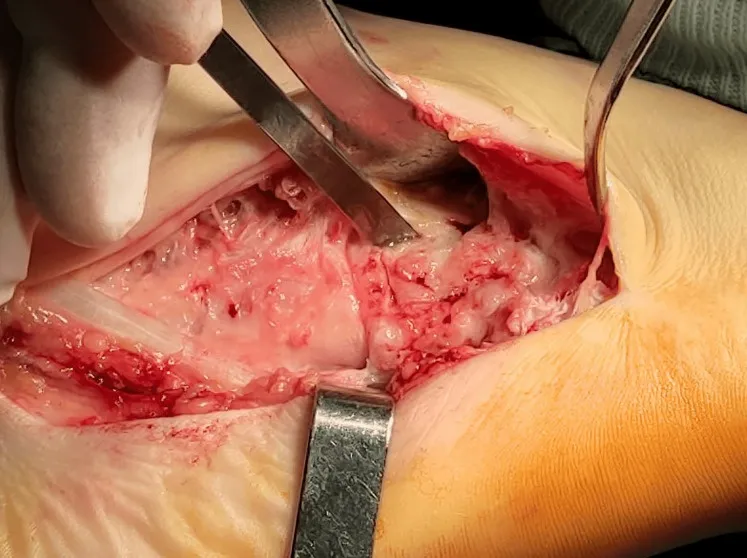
Bone window opening to the superior aspect of the tarsal cuboid.
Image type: medical_photograph (other_medical_photograph)